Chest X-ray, PA view. Patient: 60 years old, sex M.
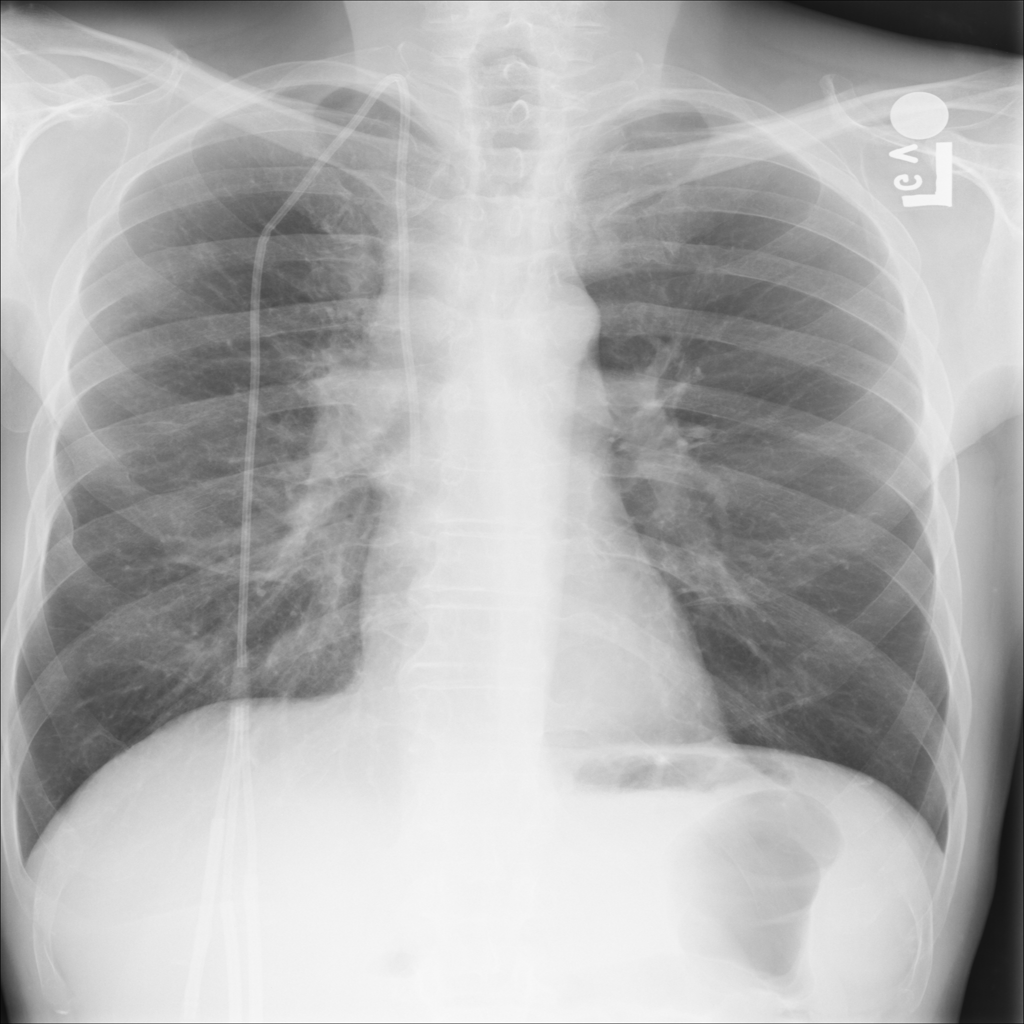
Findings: No Finding